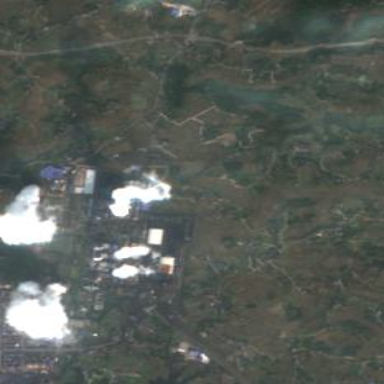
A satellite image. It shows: Industrial area with coal-powered plant.